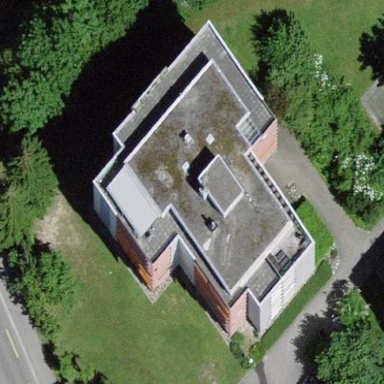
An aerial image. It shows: Flat-roofed apartment building.